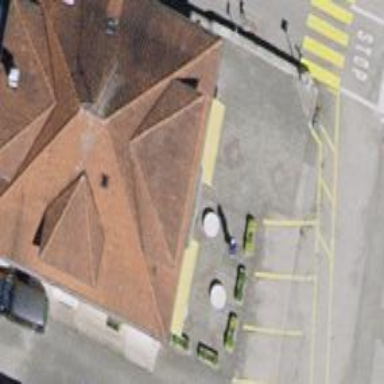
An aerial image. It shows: Bakery.